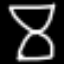
Label: hourglass